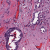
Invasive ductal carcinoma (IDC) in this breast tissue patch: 1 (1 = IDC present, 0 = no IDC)